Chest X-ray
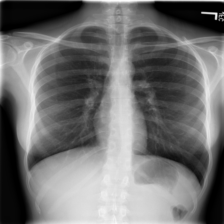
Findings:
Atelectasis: negative
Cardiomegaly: negative
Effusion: negative
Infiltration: negative
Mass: negative
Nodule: negative
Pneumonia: negative
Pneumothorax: negative
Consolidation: negative
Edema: negative
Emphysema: negative
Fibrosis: negative
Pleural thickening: negative
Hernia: negative